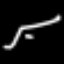
Label: line